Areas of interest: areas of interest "Industrial Park"
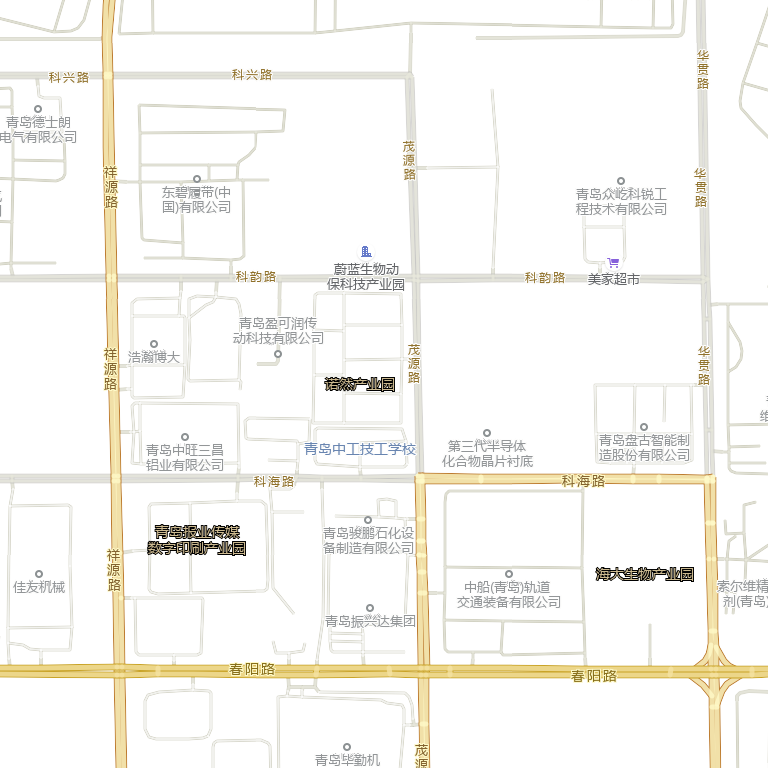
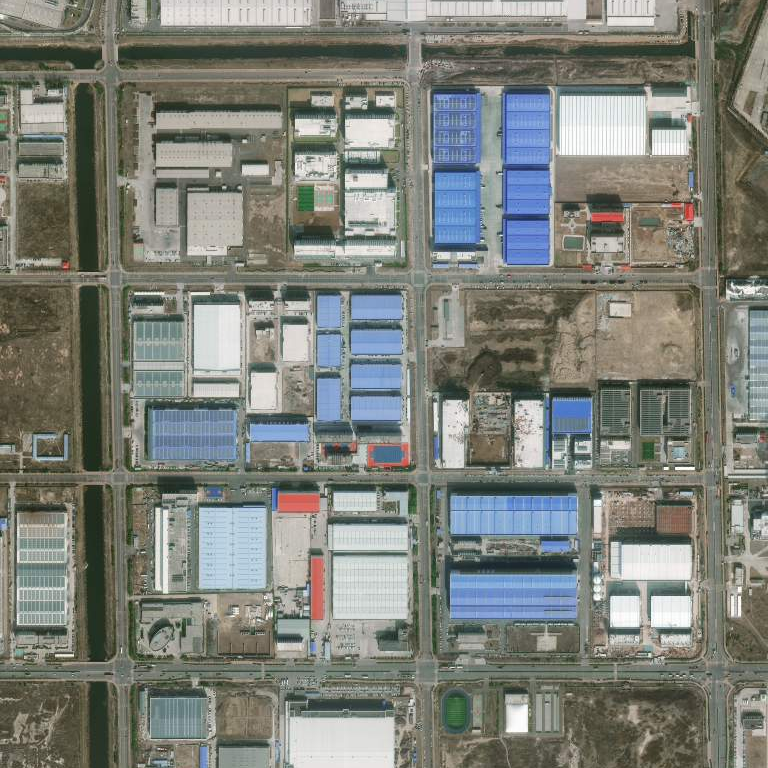